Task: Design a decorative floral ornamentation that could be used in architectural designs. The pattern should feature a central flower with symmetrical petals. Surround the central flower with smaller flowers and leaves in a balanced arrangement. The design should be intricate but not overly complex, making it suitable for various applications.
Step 1818:
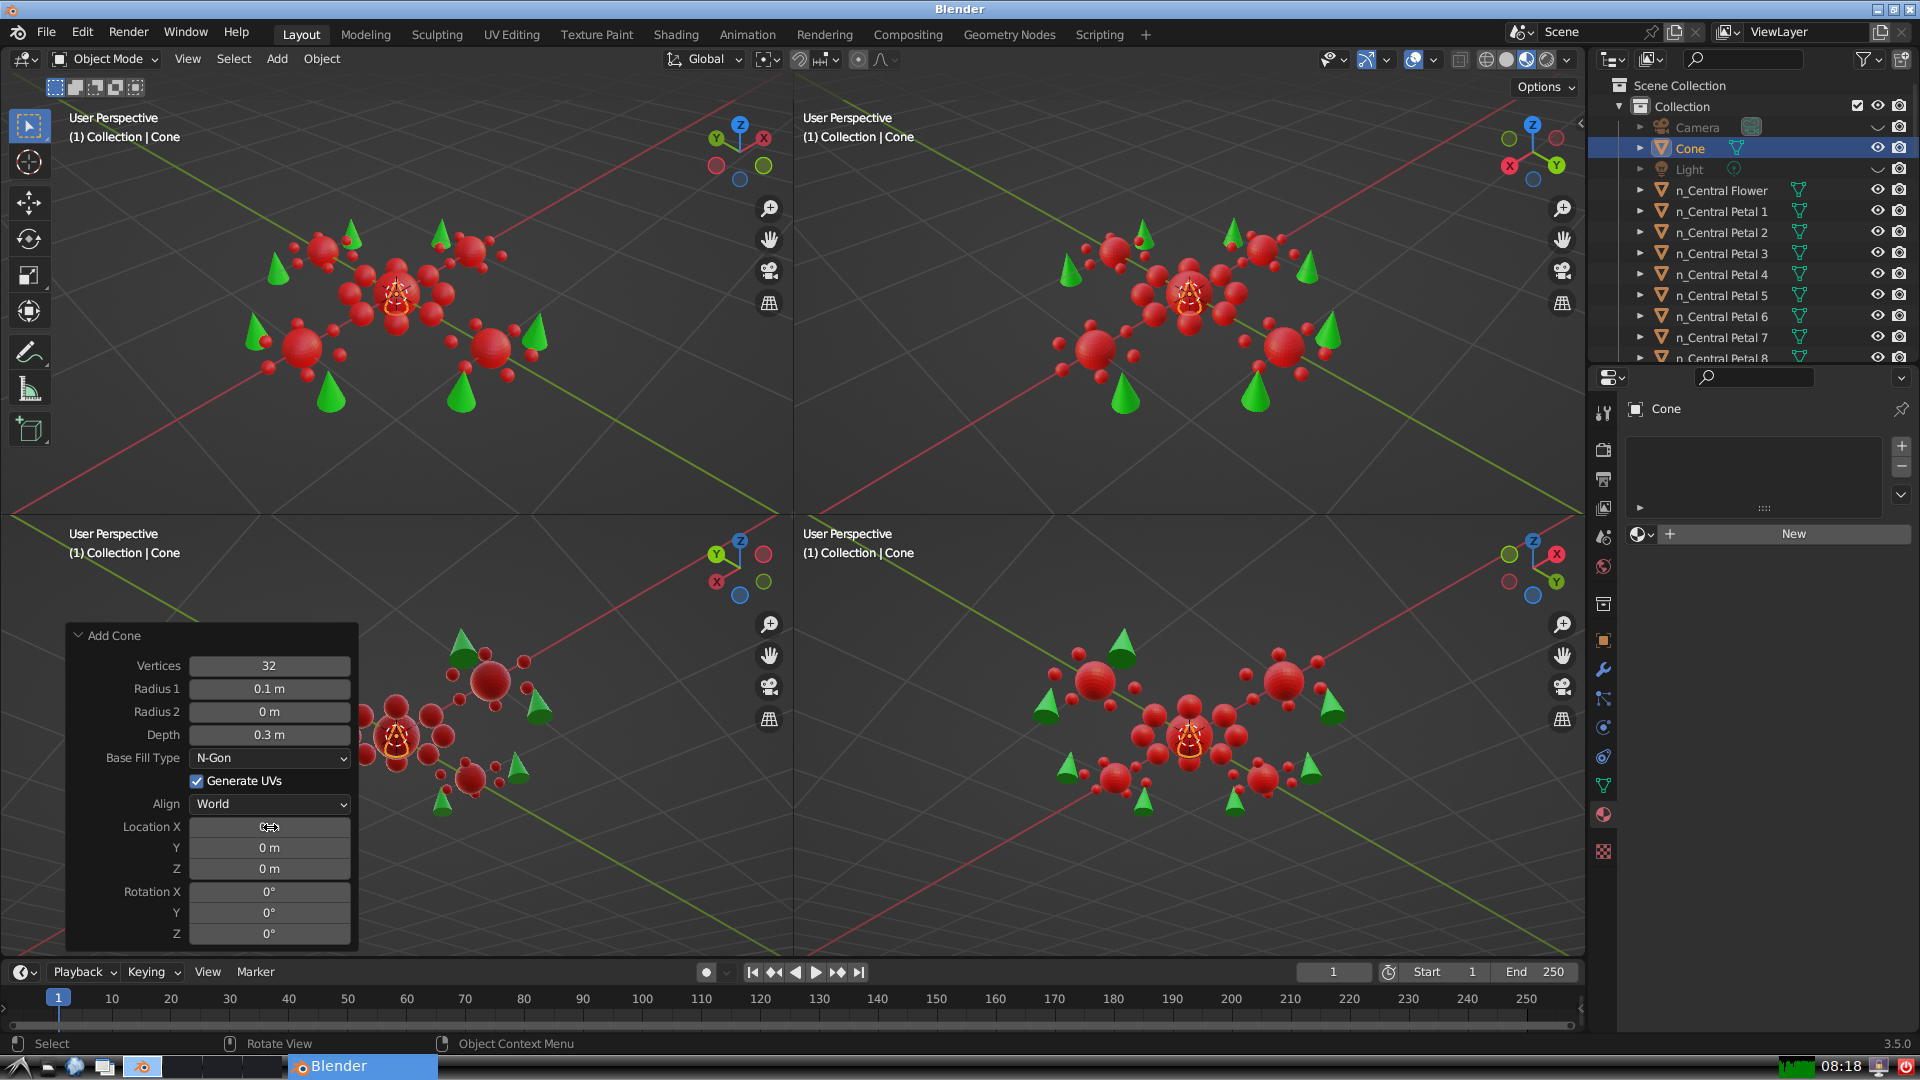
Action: click: no